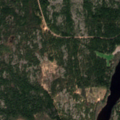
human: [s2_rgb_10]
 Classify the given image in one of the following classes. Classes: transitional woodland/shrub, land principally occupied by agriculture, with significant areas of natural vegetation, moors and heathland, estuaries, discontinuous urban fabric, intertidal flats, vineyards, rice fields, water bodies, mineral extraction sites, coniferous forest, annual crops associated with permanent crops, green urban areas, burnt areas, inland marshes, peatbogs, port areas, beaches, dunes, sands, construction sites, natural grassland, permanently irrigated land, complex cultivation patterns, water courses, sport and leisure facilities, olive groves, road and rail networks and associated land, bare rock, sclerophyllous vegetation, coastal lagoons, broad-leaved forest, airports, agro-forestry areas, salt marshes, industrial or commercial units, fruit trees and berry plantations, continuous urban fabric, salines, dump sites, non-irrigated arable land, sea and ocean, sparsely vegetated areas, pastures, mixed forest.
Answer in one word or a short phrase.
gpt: coniferous forest, mixed forest